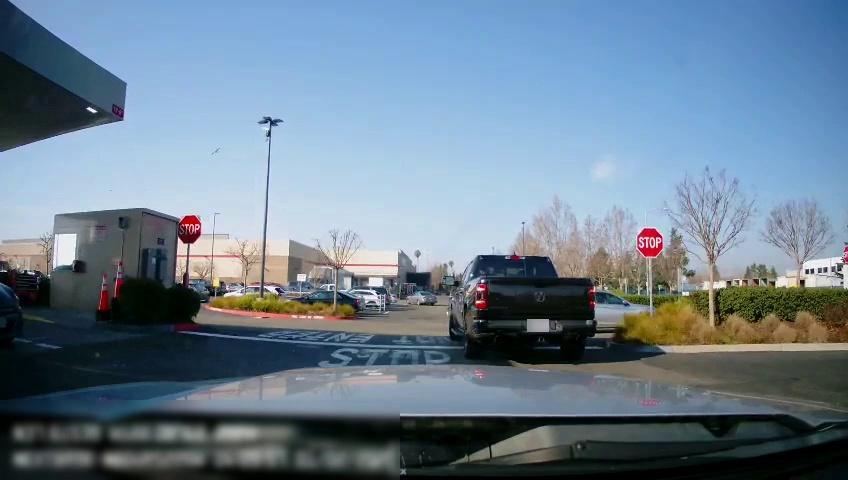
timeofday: Day
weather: Sunny
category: Drivable Space
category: Vehicles | Truck
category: Vehicles | Car
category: Vehicles | Car
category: Vehicles | SUV
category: Vehicles | Car
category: Vehicles | Car
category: Vehicles | Car
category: Vehicles | SUV
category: Vehicles | Truck
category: Vehicles | SUV
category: Traffic | Signs
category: Traffic | Signs
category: Traffic | Signs